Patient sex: M
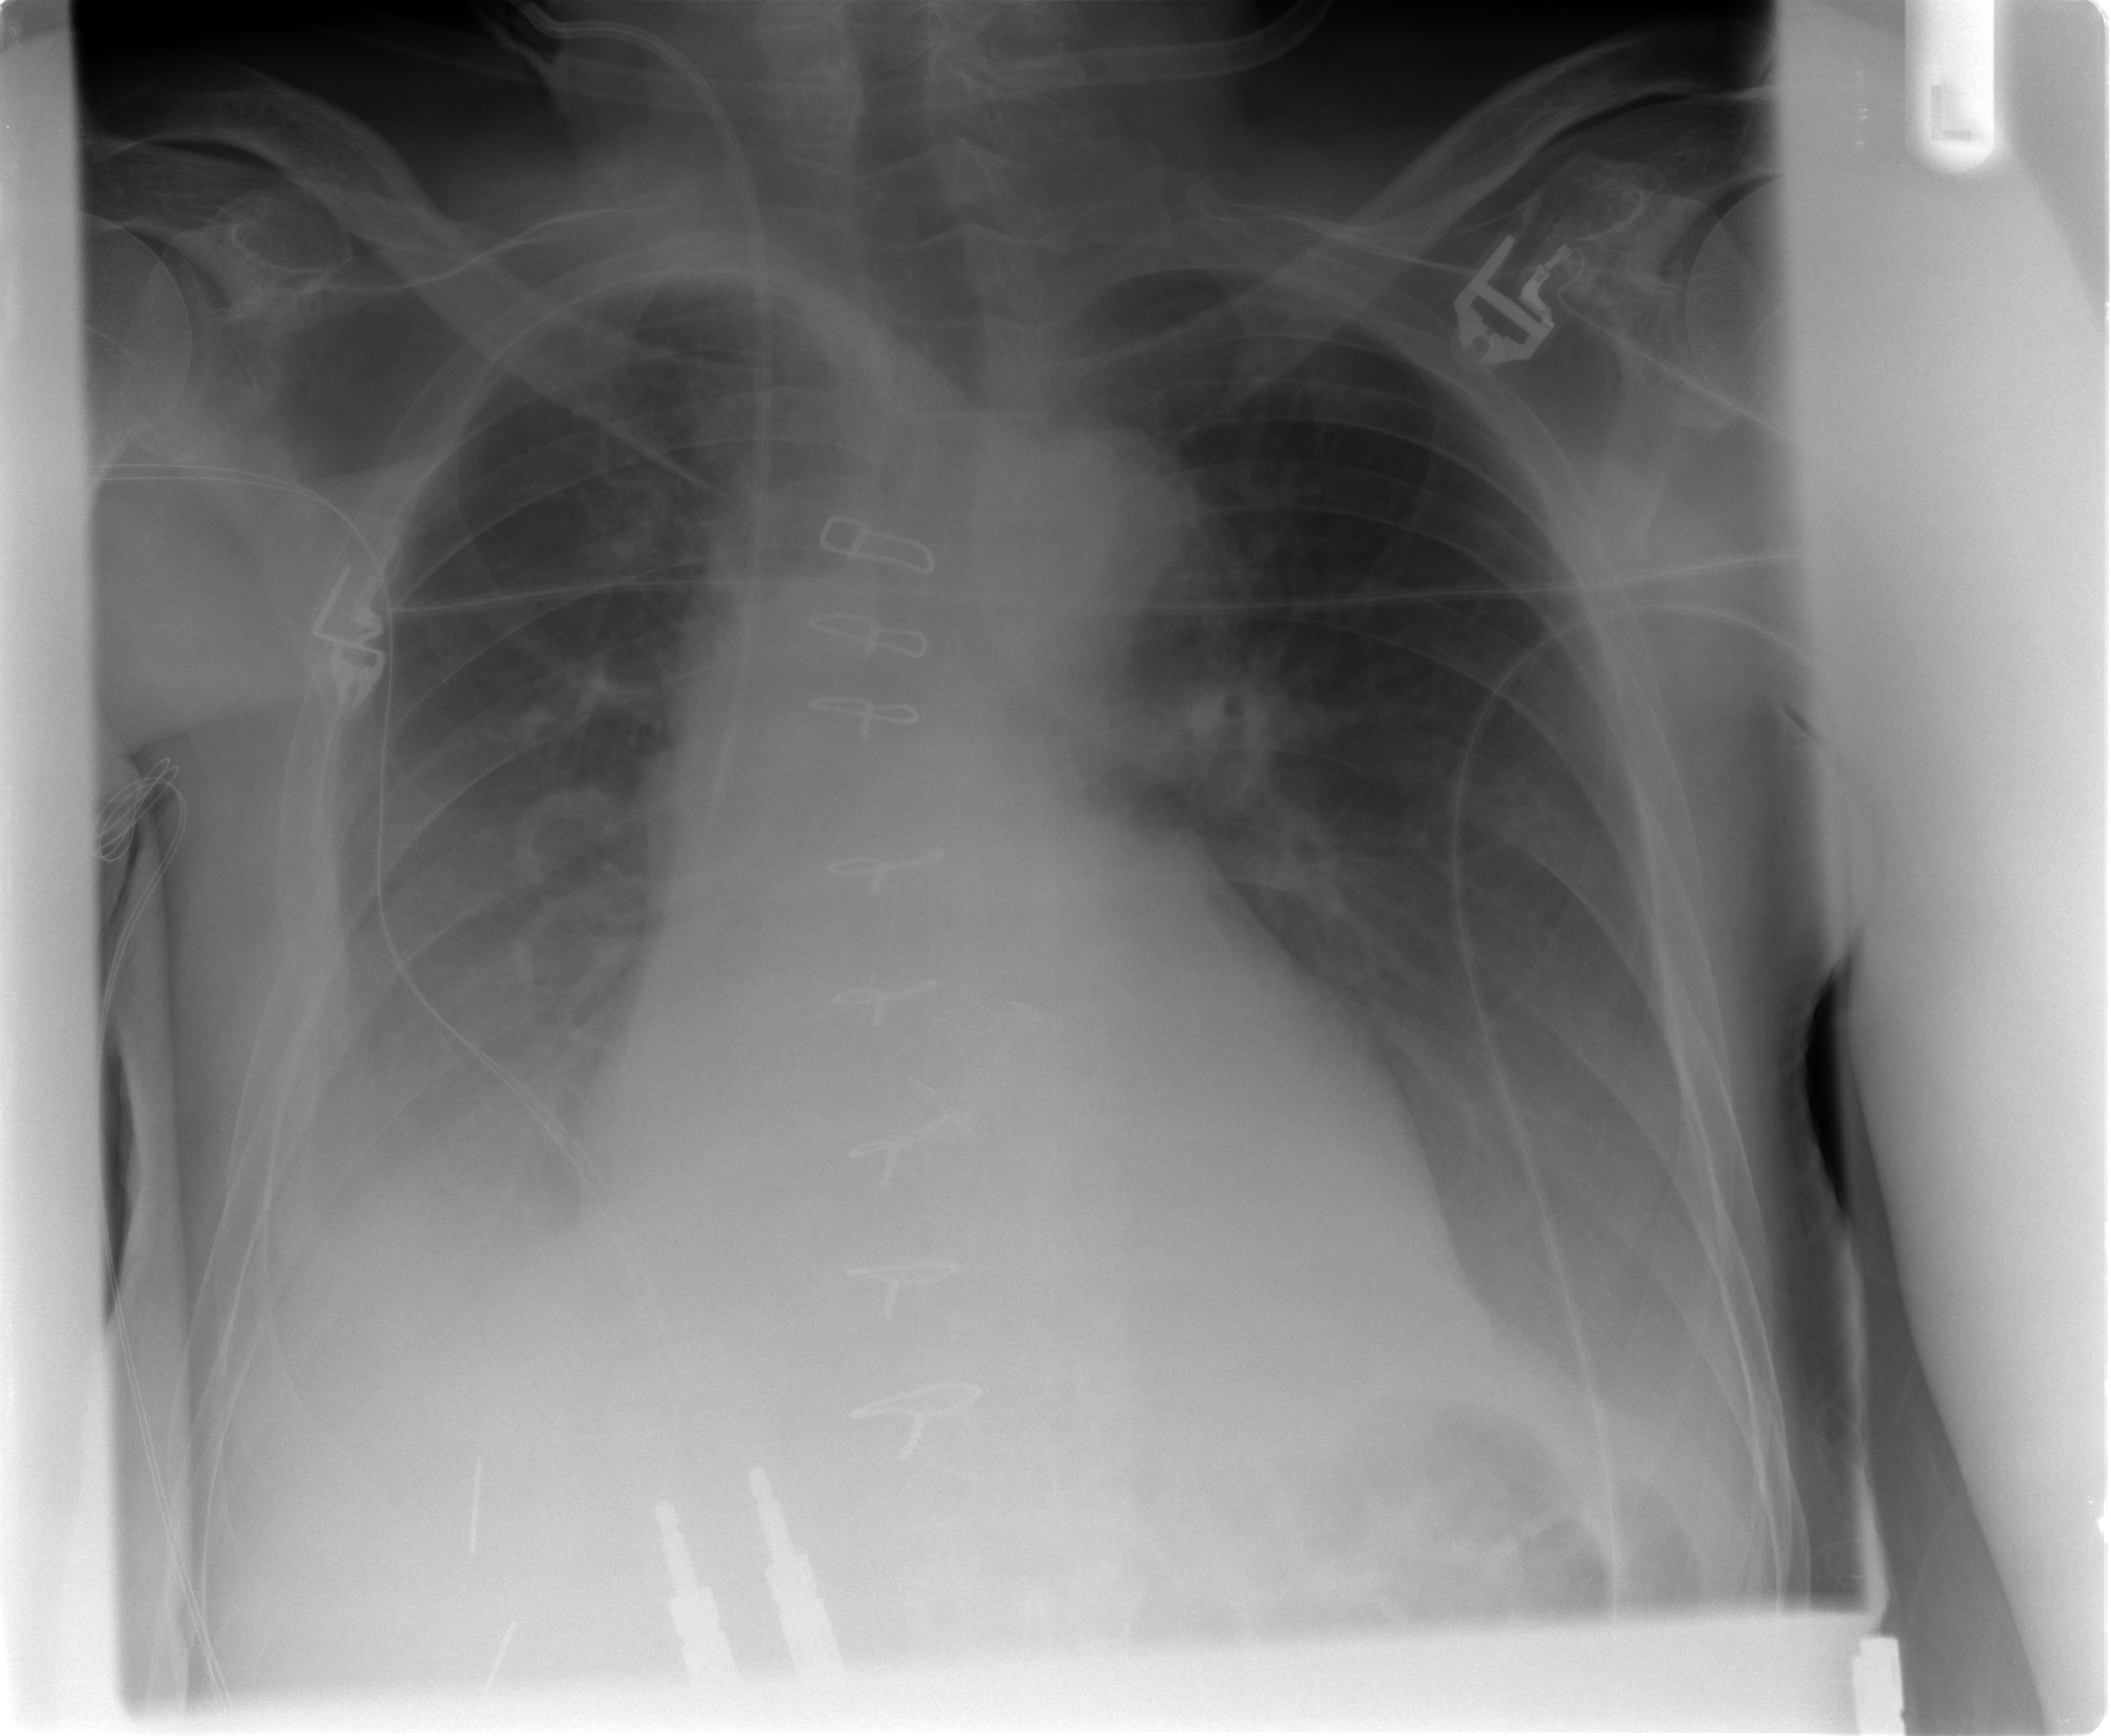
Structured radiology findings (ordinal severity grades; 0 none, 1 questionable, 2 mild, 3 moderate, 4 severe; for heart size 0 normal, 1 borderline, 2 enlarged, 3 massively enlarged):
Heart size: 2
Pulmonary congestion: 0
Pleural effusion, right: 2
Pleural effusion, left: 2
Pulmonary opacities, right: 0
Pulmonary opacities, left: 0
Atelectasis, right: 2
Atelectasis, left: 2